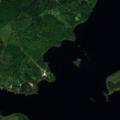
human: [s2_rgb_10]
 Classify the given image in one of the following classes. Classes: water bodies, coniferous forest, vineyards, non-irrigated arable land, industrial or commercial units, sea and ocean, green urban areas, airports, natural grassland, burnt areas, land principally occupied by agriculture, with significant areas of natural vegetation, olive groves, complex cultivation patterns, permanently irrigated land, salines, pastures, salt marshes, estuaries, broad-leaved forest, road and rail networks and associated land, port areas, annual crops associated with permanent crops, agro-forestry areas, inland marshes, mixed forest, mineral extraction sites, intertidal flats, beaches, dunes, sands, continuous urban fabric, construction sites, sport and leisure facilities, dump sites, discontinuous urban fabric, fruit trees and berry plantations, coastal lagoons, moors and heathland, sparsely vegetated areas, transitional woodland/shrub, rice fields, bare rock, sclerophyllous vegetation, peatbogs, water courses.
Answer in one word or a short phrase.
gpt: broad-leaved forest, mixed forest, water bodies